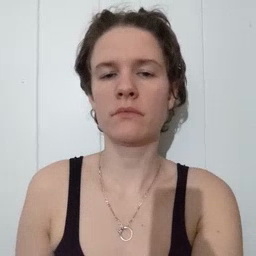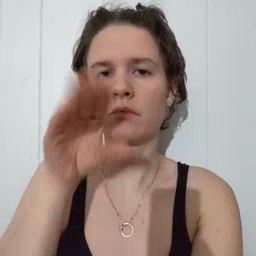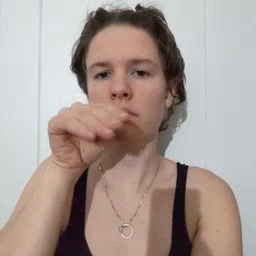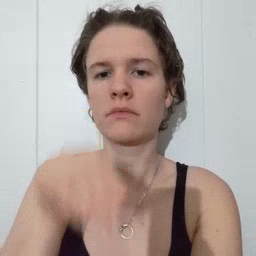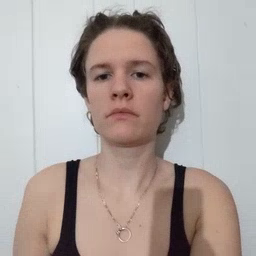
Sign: duck